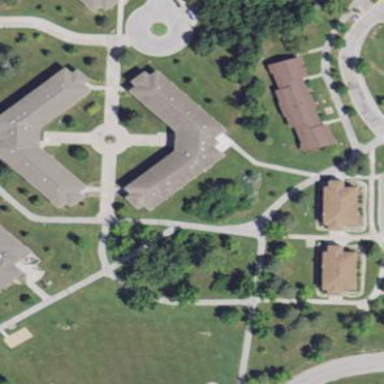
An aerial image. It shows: Dormitory building.